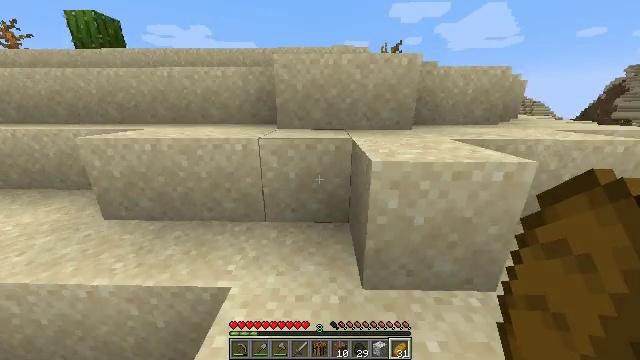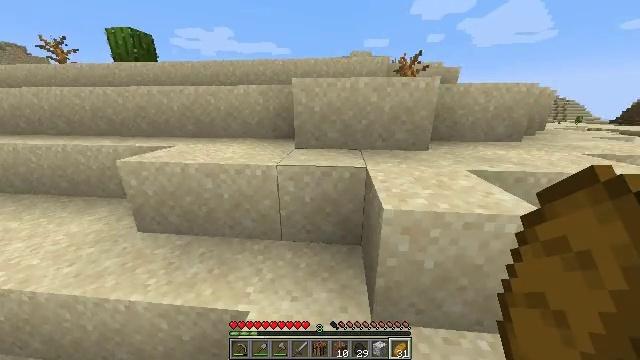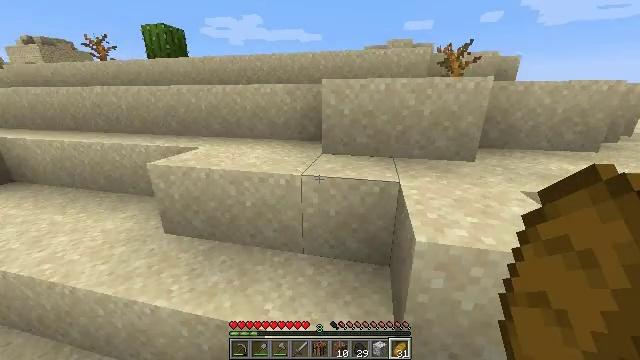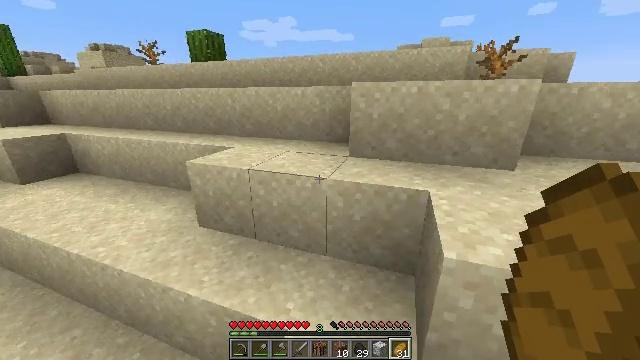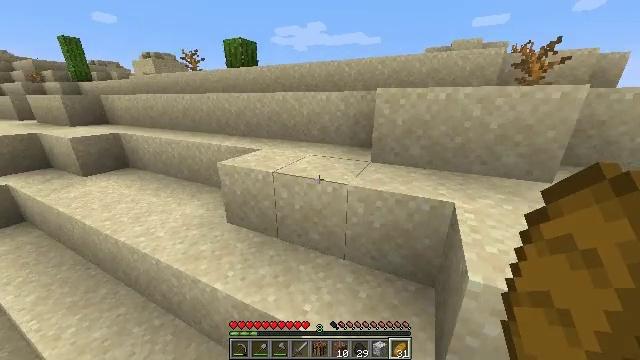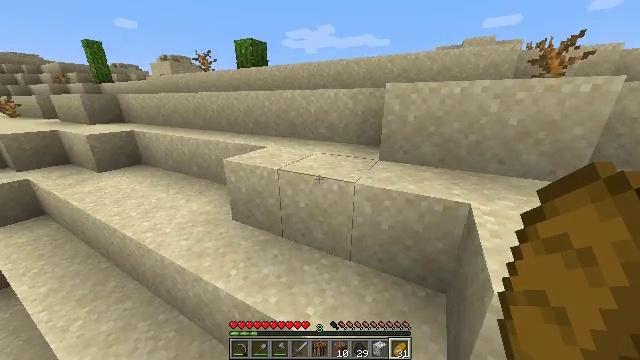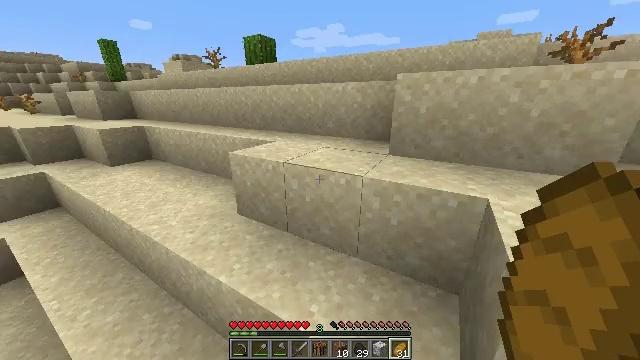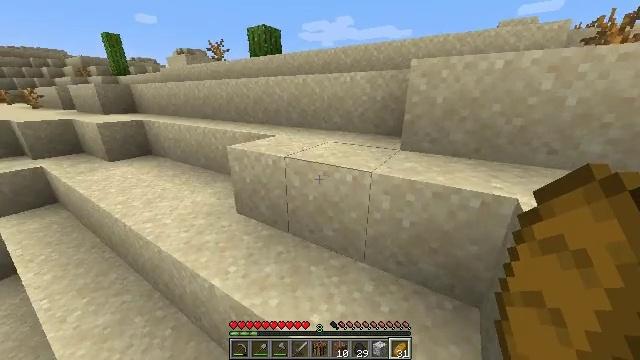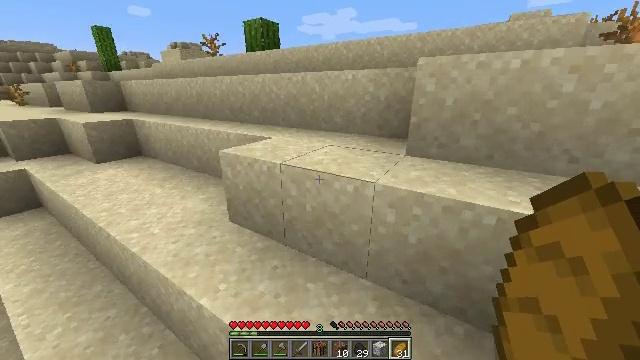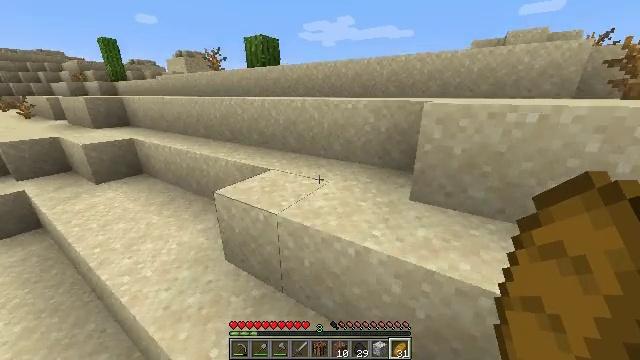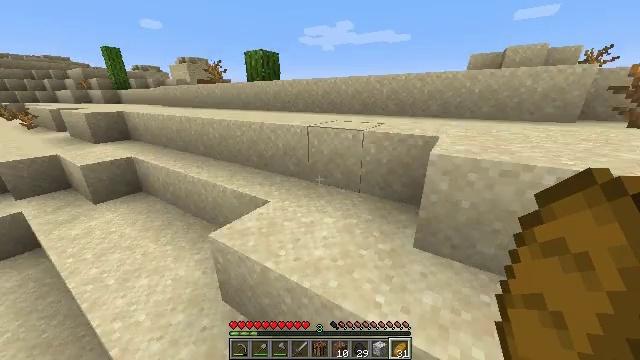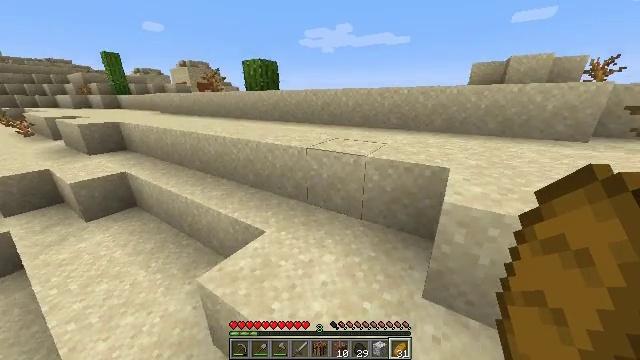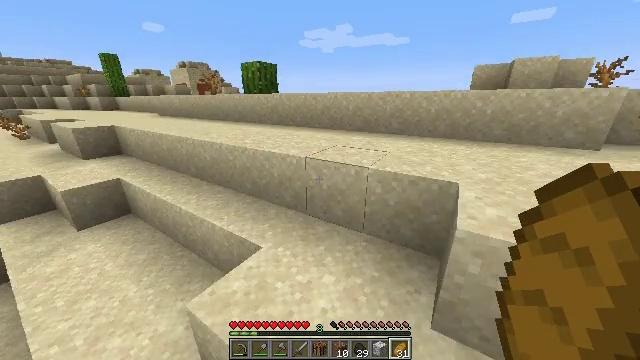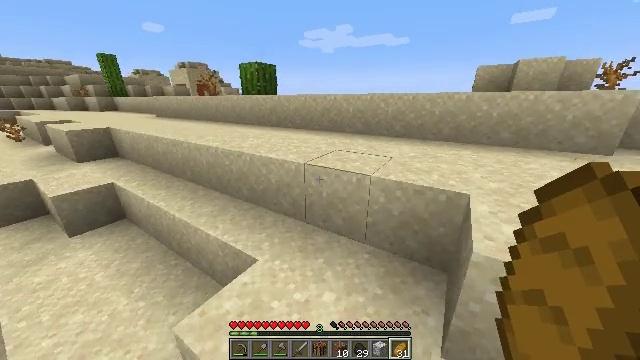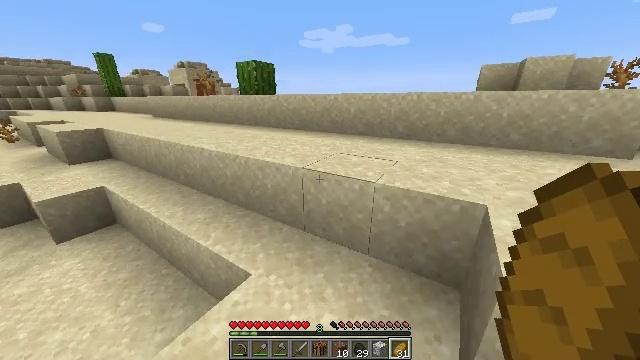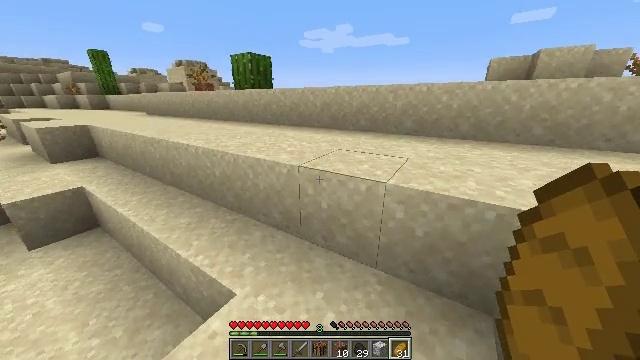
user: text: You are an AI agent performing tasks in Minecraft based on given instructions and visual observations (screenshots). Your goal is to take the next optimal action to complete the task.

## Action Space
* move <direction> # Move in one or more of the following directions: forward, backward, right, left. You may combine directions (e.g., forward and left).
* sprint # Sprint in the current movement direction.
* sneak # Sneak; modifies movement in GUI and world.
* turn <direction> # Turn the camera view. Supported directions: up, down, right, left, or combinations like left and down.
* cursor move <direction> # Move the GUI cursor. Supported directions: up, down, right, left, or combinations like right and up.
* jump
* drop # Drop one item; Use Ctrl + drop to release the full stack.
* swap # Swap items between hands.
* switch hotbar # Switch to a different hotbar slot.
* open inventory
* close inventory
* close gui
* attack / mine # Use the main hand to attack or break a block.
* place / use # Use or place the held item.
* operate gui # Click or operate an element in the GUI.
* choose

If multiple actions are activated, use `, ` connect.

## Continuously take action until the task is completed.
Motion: motion action
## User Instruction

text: Gather orange terracotta blocks.
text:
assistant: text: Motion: move forward, sprint, turn left
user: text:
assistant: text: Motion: move forward, sprint, turn left
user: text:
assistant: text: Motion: move forward, sprint, turn left
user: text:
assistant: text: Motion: move forward, sprint, turn left
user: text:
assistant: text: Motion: move forward, sprint, turn left
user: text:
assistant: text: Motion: move forward, sprint, turn left
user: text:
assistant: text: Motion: move forward, sprint, turn left
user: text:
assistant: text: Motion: move forward, sprint, jump
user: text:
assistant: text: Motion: move forward, sprint, jump
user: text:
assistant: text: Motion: move forward, sprint, jump
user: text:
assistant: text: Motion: move forward, sprint, jump
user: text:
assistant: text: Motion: move forward, sprint
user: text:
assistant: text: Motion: move forward, sprint
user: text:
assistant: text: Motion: move forward, sprint
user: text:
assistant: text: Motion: move forward, sprint
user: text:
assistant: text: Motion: move forward, sprint
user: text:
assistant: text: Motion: move forward, sprint, jump
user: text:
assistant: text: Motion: move forward, sprint, jump
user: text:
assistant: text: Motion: move forward, sprint, jump
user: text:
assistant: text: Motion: move forward, sprint, jump
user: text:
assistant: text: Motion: move forward, sprint, turn left
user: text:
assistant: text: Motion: move forward, sprint, turn left
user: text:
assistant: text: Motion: move forward, sprint, turn left
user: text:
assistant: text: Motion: move forward, sprint
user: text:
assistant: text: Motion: move forward, sprint
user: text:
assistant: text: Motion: move forward, sprint
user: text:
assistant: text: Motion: move forward, sprint
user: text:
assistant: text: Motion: move forward, sprint
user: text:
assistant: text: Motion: move forward, sprint, jump
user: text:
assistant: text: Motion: move forward, sprint, jump